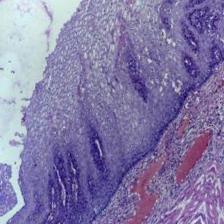
Diagnosis: Normal